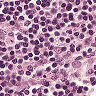
Metastatic tissue present: no